Question: We have implemented a kind of git flow workflow in our company but not everyone is actually using git flow yet so there are some hiccups. Here is one.
A colleague was working on a feature branch and needed some bug fixes that are currently in master and develop. However, he got confused and merged develop into his feature branch instead of master, thus getting a number of unwanted features. He pushed to our git server.
Now, I saw his error and we tried correcting it. We reverted the merge commit
'''
git revert -m 1 hismergecommit
'''
and undid his merge. However, if he tries to merge master into his branch, he's told that there's nothing to merge! This appears to be due to the fact that master had previously been merged into development, prior to his gaff.

The picture gives an idea what it looks like.
Is there a way to merge in master to his feature without reseting his feature branch to before his bad merge or cherry picking all the commits in master?
EDIT:
I'd like to add that although he has pushed the branch to the server, nobody else has pulled it so it isn't "dangerous" to rewrite the history in this case, I'd just like to know if there's a good way to fix these kinds of issues should they arise.
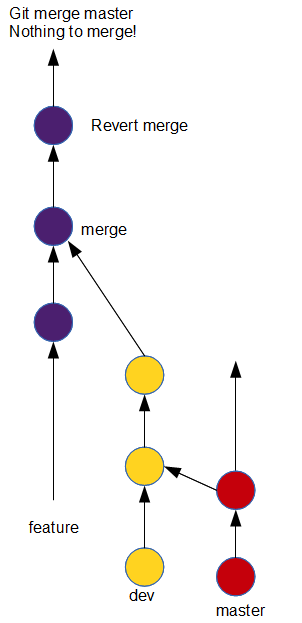
Answer: What's wrong with resetting the branch?
I have replicated the problem like this:
'''
git init .
echo line > file
git add file
git commit . -m "added file"
# Create the branches
git branch -t feature
git branch -t dev
git checkout dev
echo dev-line >> file
git commit . -m "added dev-line"
echo test > another-file
git add another-file
git commit . -m "another file"
git merge master
git checkout feature
echo test > feature-file
git add feature-file
git commit . -m "feature commit"
# merge dev into the feature branch
git merge dev
# undo the merge
git revert -m 1 e04d9159fa54aaf06e7329a7799cc58fc3334d34
# Now we have this mess:
* add2b8ea6583c355cc49048b65f07ce697d9c01c Revert "Merge branch 'dev' into feature"
* e04d9159fa54aaf06e7329a7799cc58fc3334d34 Merge branch 'dev' into feature
|\
| * b506d08d62b6434e1383d50eccc26d5a933703e2 Merge branch 'master' into dev
| |\
| | * 18671754b703561587c3875d0f56bd99a2e08c74 another file
| * | 978c2f52d1cd10fc27af2f0a59f295d99ac20e28 added dev-line
| |/
* | ac794379e0a2038822ca772ffb3098b5270f22c2 feature commit
|/
* d416cf0e4a84517871e93e0ac13a60c586353a79 added file
# Now when we try to merge master we get 'Already up-to-date.' This is because master was already merged.
git merge master
'''
The cleanest way imo, is to reset the feature branch before the commits.
'''
git reset --hard ac794379e0a2038822ca772ffb3098b5270f22c2
git merge master
* 4fa1459304668ec7b8d61eed052f9161fce02435 Merge branch 'master' into feature
|\
| * 18671754b703561587c3875d0f56bd99a2e08c74 another file
* | ac794379e0a2038822ca772ffb3098b5270f22c2 feature commit
|/
* d416cf0e4a84517871e93e0ac13a60c586353a79 added file
'''
Then force push to the server.